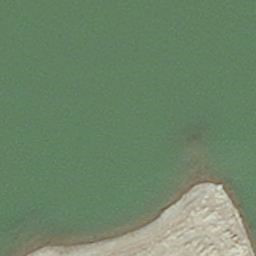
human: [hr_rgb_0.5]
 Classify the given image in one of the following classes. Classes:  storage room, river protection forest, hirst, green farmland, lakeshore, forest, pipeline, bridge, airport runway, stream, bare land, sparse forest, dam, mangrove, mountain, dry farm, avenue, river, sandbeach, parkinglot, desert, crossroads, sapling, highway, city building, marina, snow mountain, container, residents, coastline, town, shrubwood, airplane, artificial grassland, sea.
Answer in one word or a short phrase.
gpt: hirst